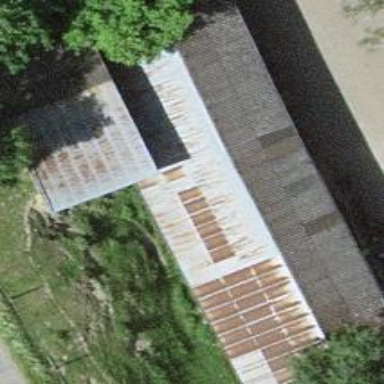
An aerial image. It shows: Farm auxiliary building.